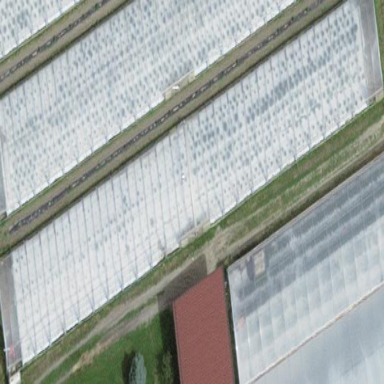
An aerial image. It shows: Greenhouse.